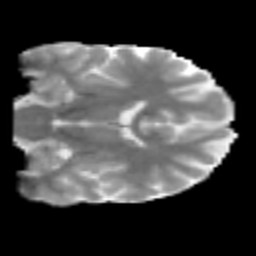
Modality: MD
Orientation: coronal
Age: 20
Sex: male
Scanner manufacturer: siemens
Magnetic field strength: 3 T
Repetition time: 2.3 s
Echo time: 0.085 s